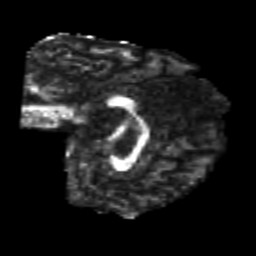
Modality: FA
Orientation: sagittal
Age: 25
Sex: male
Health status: healthy
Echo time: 0.074 s